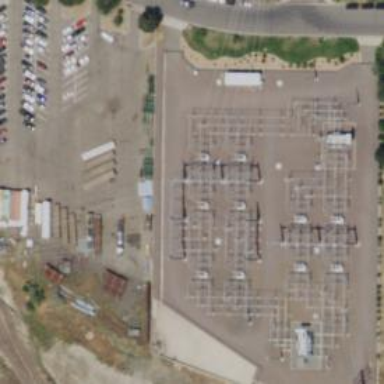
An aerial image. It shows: Switch used for power control.